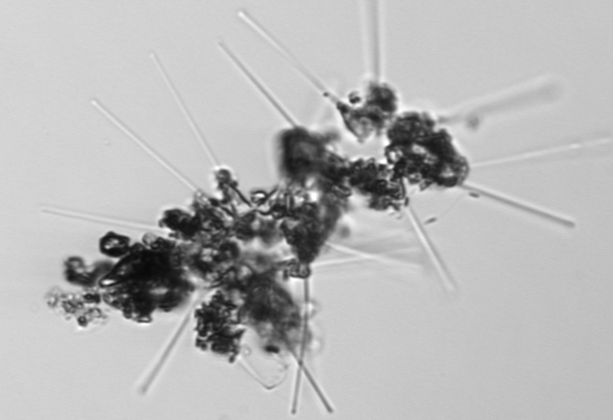
Label: Asterionellopsis_glacialis